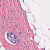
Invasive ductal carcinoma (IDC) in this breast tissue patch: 0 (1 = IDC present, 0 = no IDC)